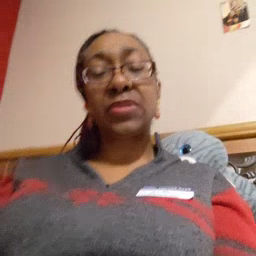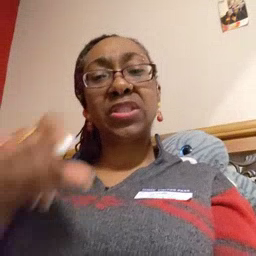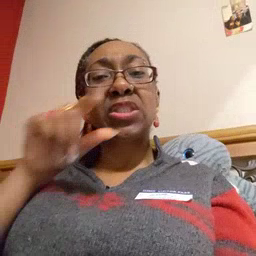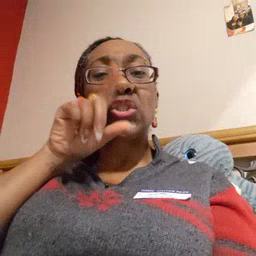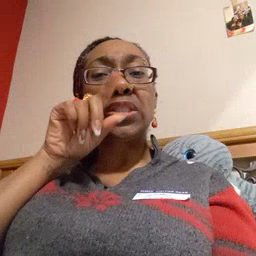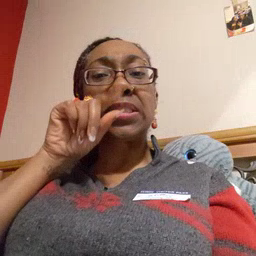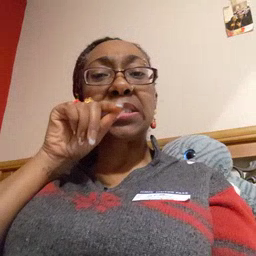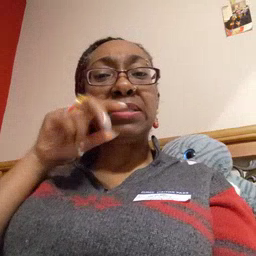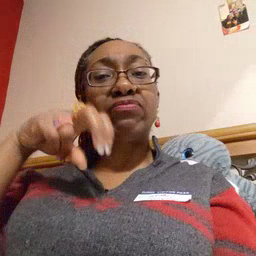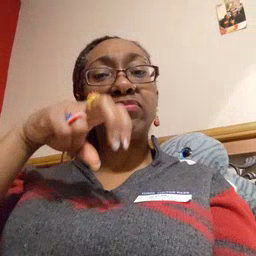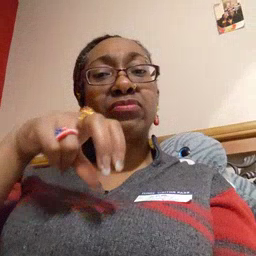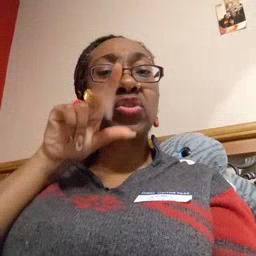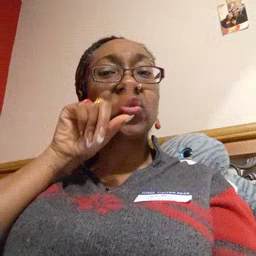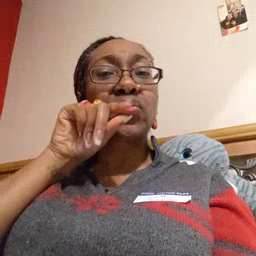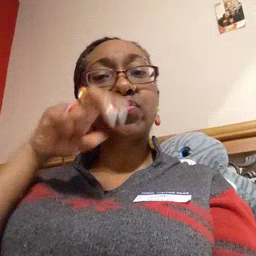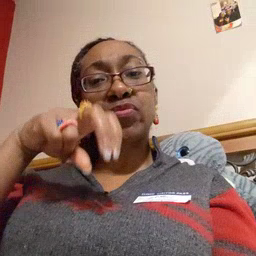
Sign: hen